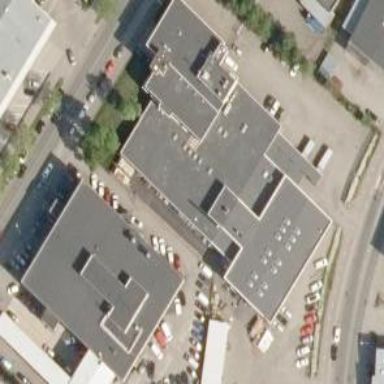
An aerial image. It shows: Office building with flat roof.